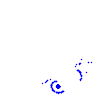
Particle: pion